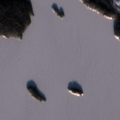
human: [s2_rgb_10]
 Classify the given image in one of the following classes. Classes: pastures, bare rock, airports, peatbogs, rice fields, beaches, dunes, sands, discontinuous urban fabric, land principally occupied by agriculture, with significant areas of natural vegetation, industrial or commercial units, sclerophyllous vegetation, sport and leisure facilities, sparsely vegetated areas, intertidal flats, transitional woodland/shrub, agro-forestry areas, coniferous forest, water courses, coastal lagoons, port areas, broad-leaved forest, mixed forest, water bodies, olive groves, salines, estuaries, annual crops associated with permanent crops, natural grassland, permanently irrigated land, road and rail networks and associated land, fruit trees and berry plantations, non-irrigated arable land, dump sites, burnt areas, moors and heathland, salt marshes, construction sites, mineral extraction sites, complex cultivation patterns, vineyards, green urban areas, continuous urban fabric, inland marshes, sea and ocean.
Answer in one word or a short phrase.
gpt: dump sites, coniferous forest, mixed forest, water bodies